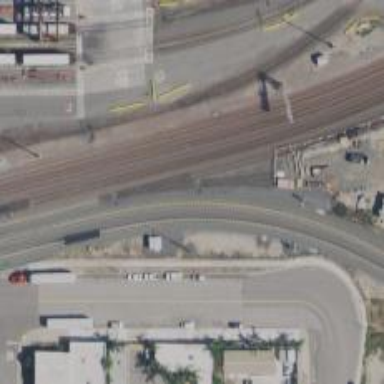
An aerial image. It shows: Railway spur junction.